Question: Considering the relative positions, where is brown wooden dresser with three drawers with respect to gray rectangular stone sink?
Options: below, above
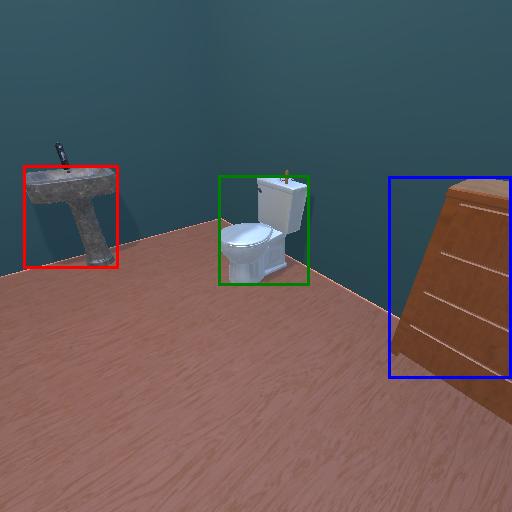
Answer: below